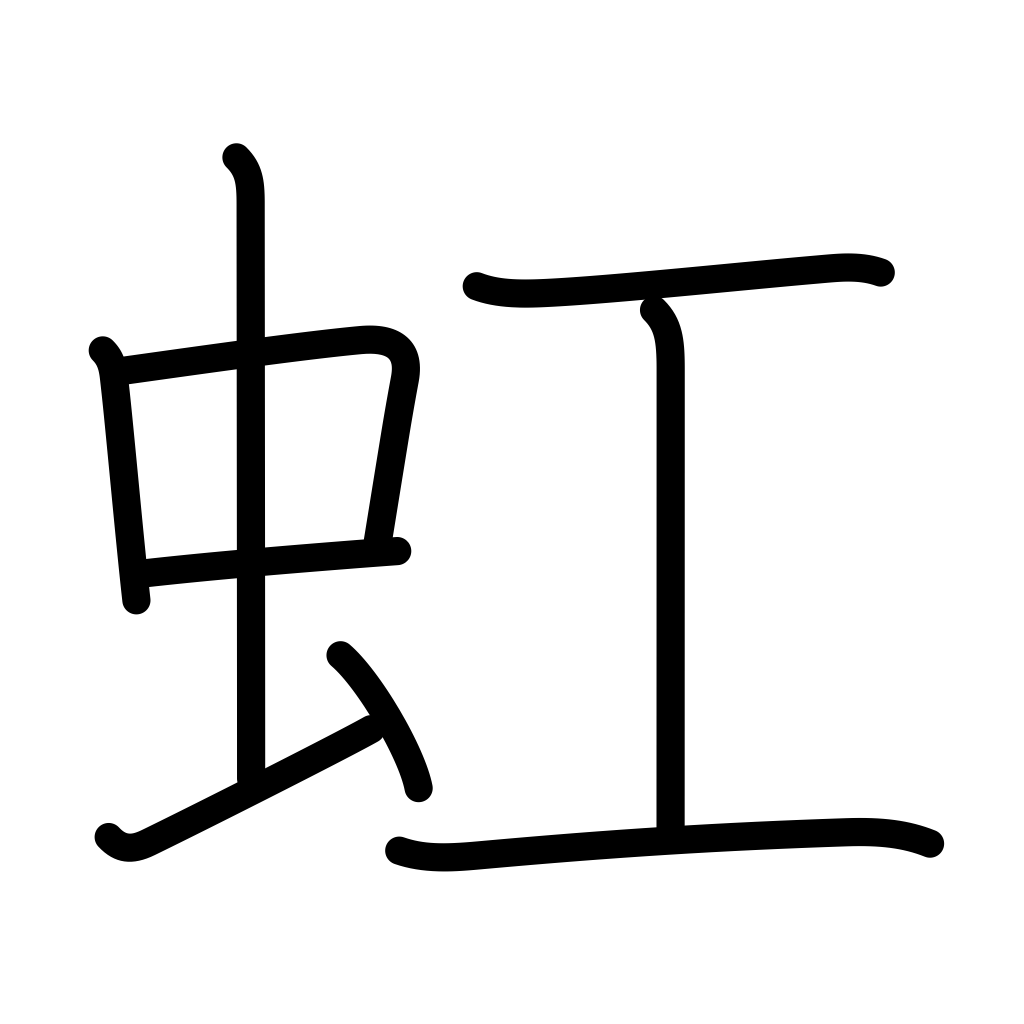
Meaning: rainbow